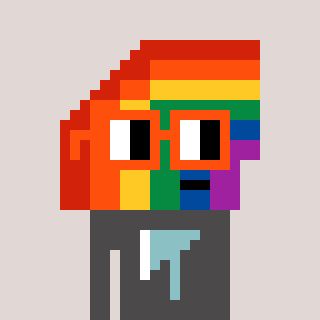
a pixel art character with square orange glasses, a rainbow-shaped head and a grayscale-colored body on a warm background